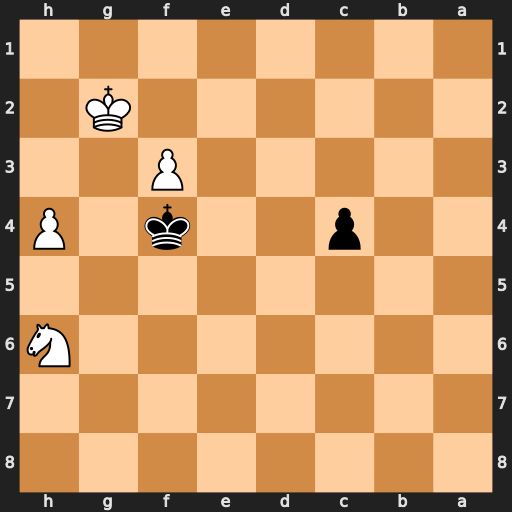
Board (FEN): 8/8/7N/8/2p2k1P/5P2/6K1/8
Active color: b
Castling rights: -
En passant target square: -
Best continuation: c3 Ng4 c2